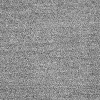
Atmospheric dust classification: dusty